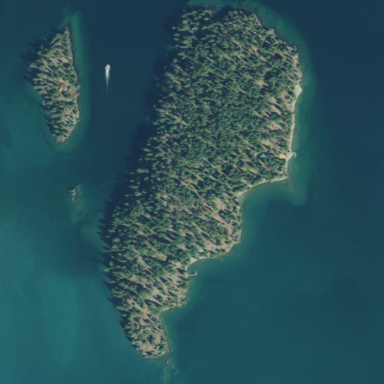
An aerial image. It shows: Island covered with dense forest.